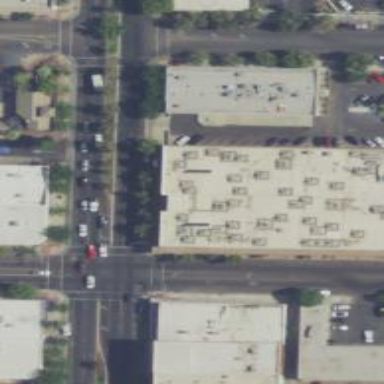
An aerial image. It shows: Commercial building.